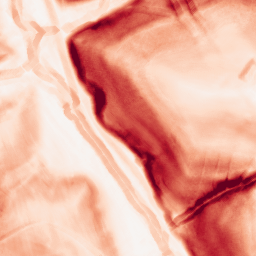
Category: morphological
Decomposition family: morphological_gradient
Decomposition parameters: size: 5
shape: diamond
Upsampling method: fft_zeropad
Upsampling parameters: scale: 8
Upsampling scale: 8